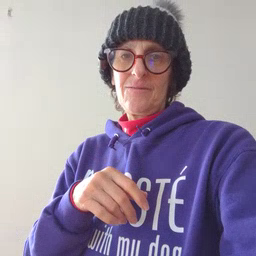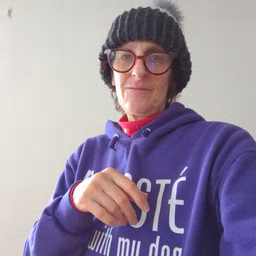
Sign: wolf